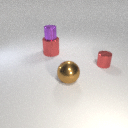
large red metal cylinder behind large brown metal sphere